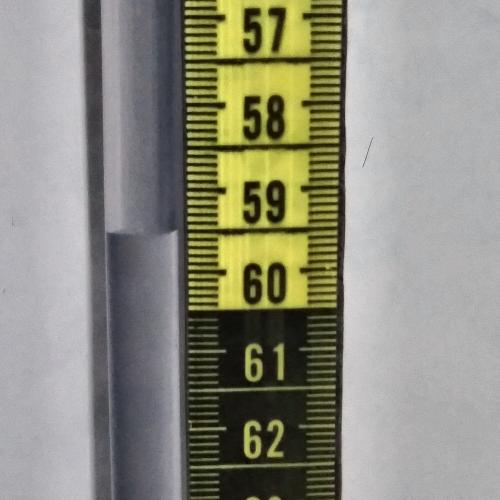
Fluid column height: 59.5 cm